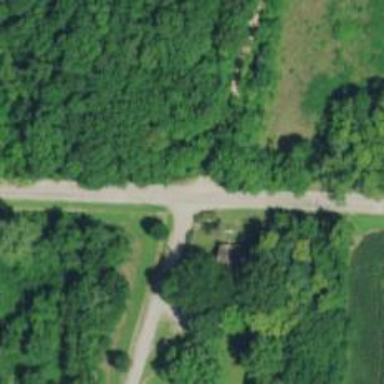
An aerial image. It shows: Unclassified road.